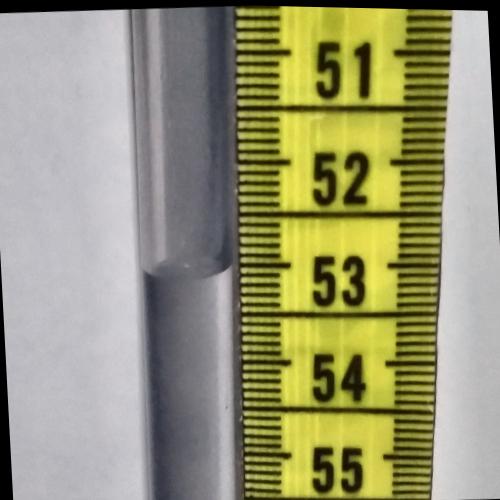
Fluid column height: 53.1 cm